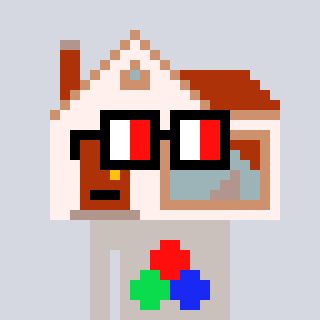
a pixel art character with square glasses with black frames and red eyes, a house-shaped head and a foggrey-colored body on a cool background